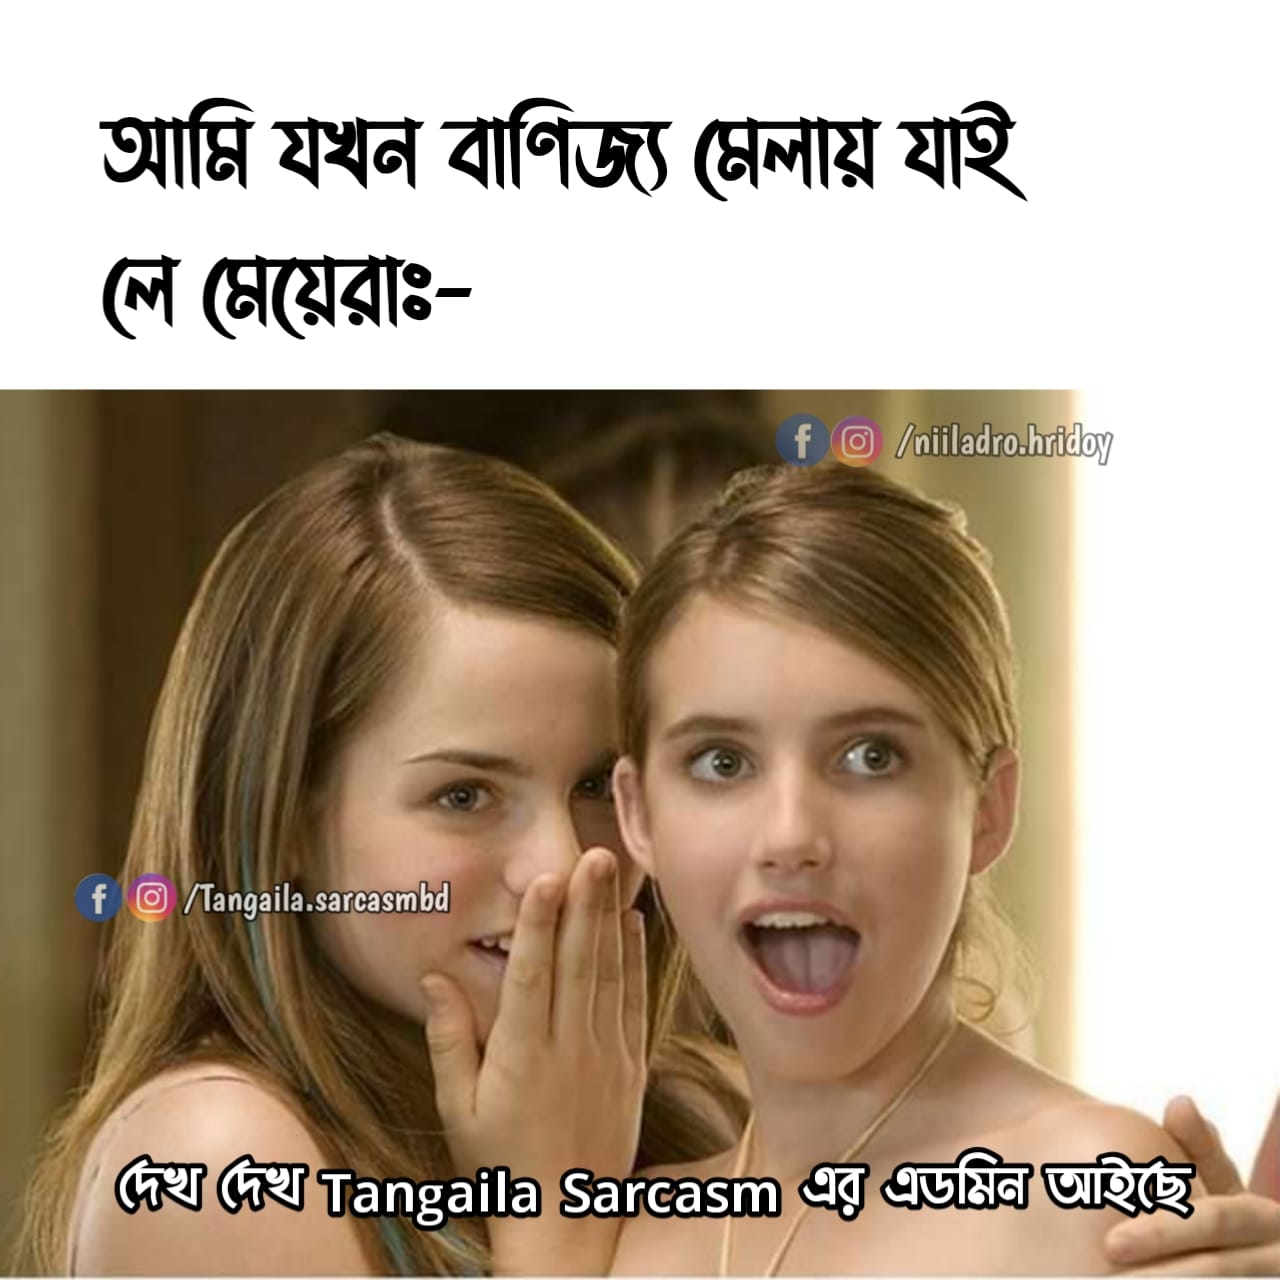
Caption: আমি যখন বানিজ্য মেলায় যাই   লে মেয়েরাঃ-    দেখ দেখ Tangaila Sarcasm   এর এডমিন আইছে
Label: non-hate